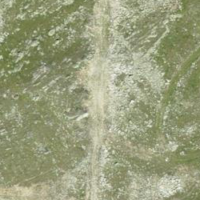
EUNIS habitat code: 31
Species observed at this site:
Pyrrhocorax graculus
Marmota marmota